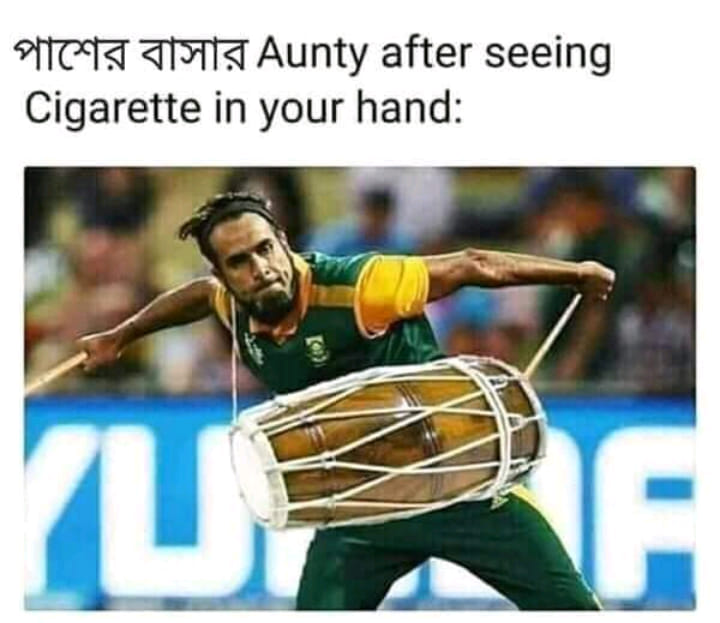
Caption: পাশের বাসার  Aunty after seeing Cigarette in your hand:
Label: non-hate